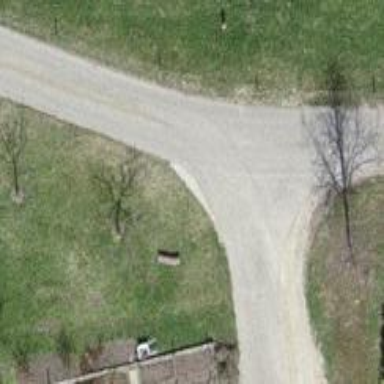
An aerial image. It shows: Well-maintained track road with grade 1 tracktype.